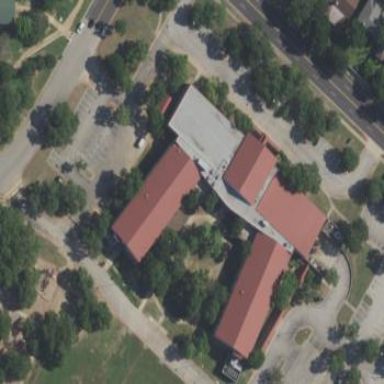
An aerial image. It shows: School.